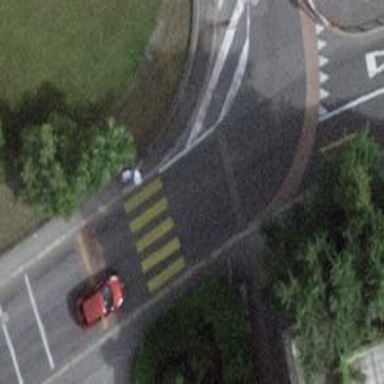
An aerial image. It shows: Uncontrolled zebra crossing on the road.